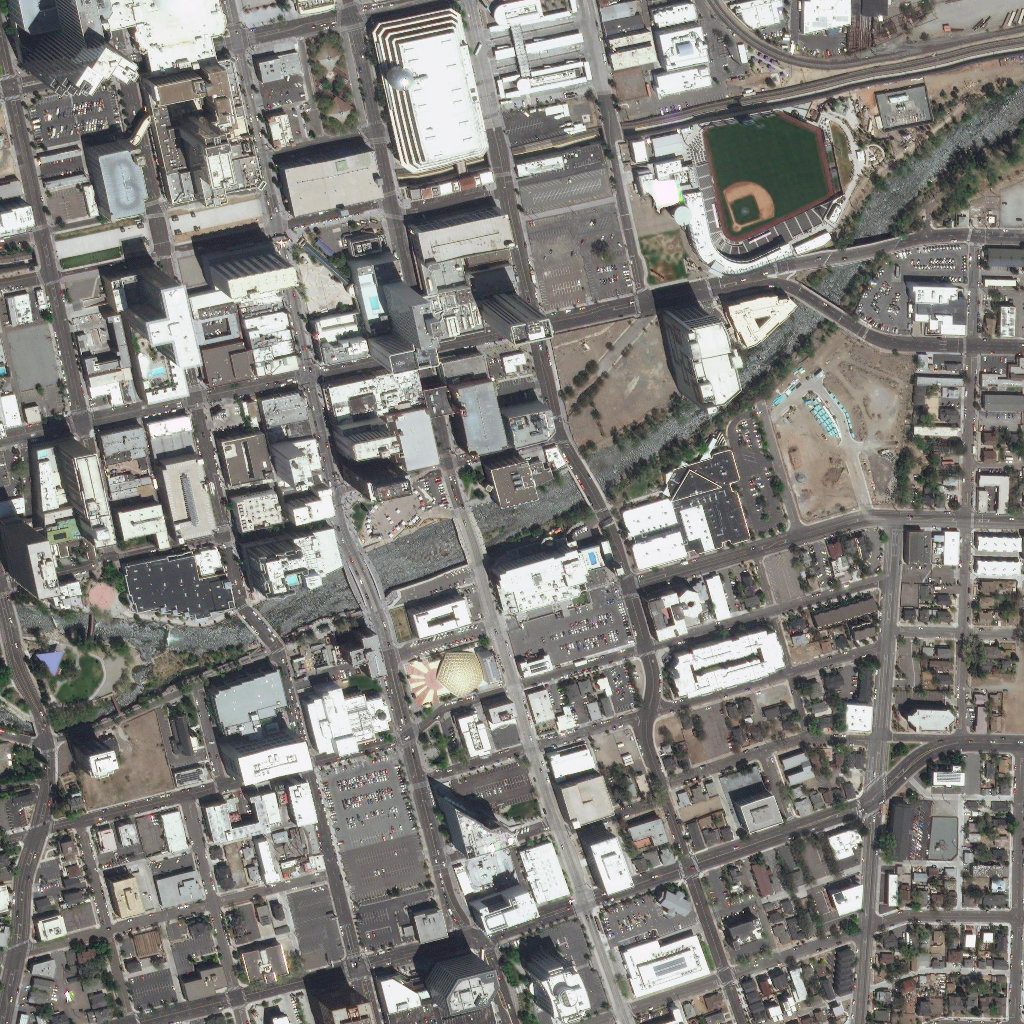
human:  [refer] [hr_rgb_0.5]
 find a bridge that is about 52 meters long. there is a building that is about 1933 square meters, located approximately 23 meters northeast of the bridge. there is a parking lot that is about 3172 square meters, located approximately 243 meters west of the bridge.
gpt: <box>[[43, 49, 47, 55, 0]]</box>

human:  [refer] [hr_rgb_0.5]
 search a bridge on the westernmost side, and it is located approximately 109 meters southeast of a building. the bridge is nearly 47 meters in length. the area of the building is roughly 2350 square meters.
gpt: <box>[[32, 54, 37, 59, 0]]</box>